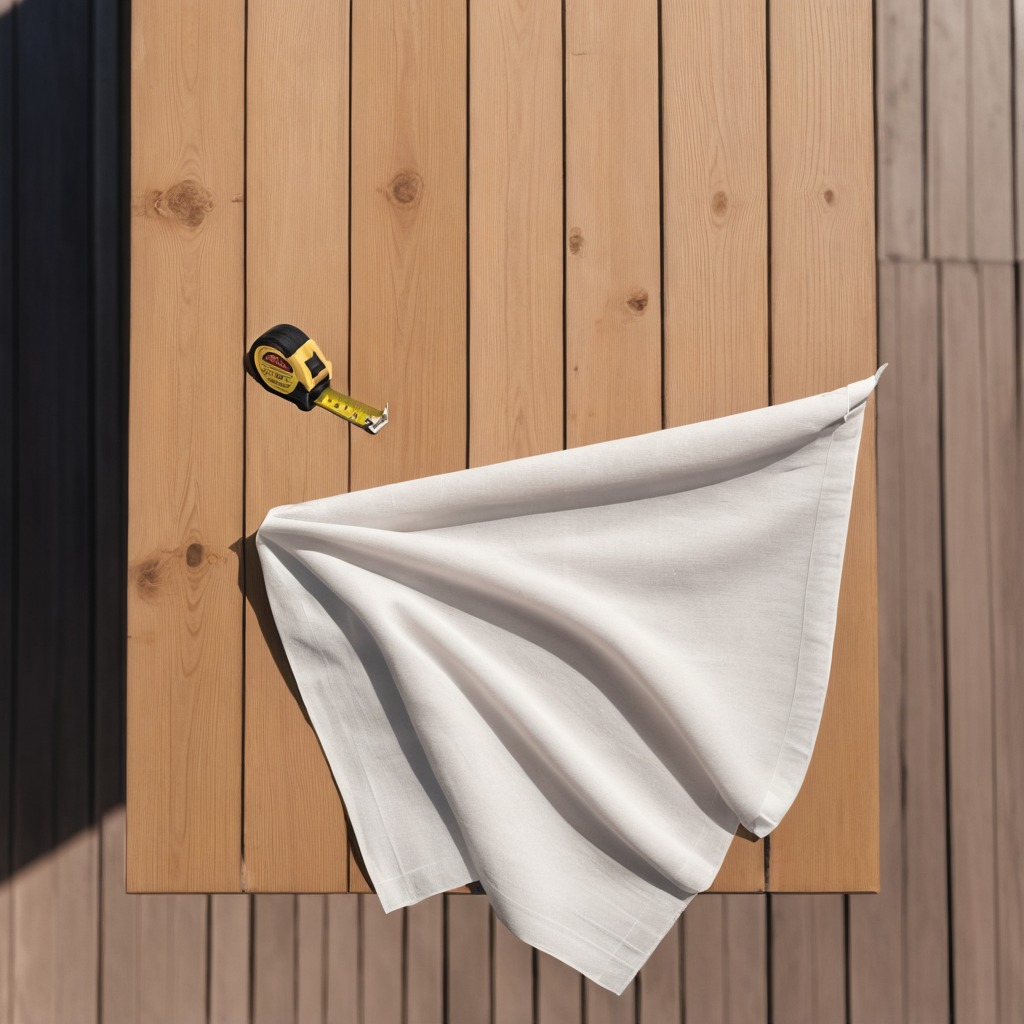
A measuring tape lies on the wooden table in an outdoor workshop during daytime bright natural light soft shadows worn but beneath the cloth.